Question: Up until now I have used 'prepareForSegue' method to notify a view controller he is about to review a segue from a different view controller, but if i'm the vc that sending the segue, will my prepareForSegue (in he same class of the segue sender) will check if there is a code to preform before he fires the segue?
I'm asking because I got a solution here to preform a simple segue just to go from stable view row which represent notes to the creation page of the note for editing...very simple, but from some reason it's not presenting my note in the creation page, only takes me to a new clean creation page..
So I though maybe it's because the prepareForSegue method..here you can see the question to give you more details <URL>
Would really appreciate to get your help on this.
This are the 2 methods I added to my NotesList table view controller:
'''
#pragma mark - delegate
- (void) tableView:(UITableView *)tableView didDeselectRowAtIndexPath:(NSIndexPath *)indexPath
{
[self performSegueWithIdentifier:@"noteSegue" sender:nil];
}
- (void) prepareForSegue:(UIStoryboardSegue *)segue sender:(id)sender
{
if ([[segue identifier] isEqualToString:@"noteSegue"]) {
NSIndexPath *indexPath = [self.tableView indexPathForSelectedRow];
NMNote *note = [self.notes objectAtIndex:indexPath.row];
NMCreateNotesViewController *destination = [segue destinationViewController];
destination.textField.text = note.content;
}
}
'''
And I made sure the segue identifier in the storyboard is named noteSegue. So why its note working...Im getting a new TextView instead of populating it with the note content :/
This is the error i'm getting:

Thanks!
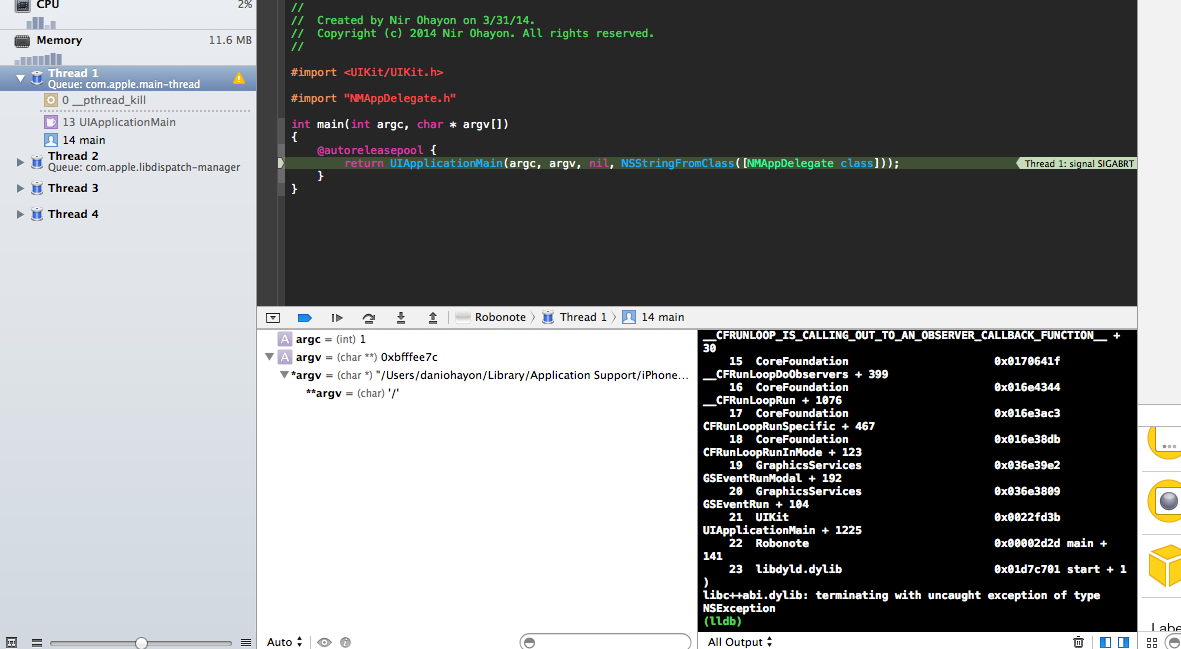
Answer: The 'prepareForSegue:' method is called on the VC not the destination. <URL>. You can use the method to obtain a reference to the destination VC and set variables/call methods on it before the segue is performed.
Calling the segue like this:
'''
[self performSegueWithIdentifier:@"NAMEOFSEGUE" sender:nil];
'''
You can then prepare the destination VC like this:
'''
#import "NMCreateNotesViewController.h"
- (void)prepareForSegue:(UIStoryboardSegue *)segue sender:(id)sender
{
if ([[segue identifier] isEqualToString:@"NAMEOFSEGUE"]) {
NMCreateNotesViewController *destination = [segue destinationViewController];
[destination createNote]; /* or something similar */
}
}
'''
EDIT:
'''
- (void) tableView:(UITableView *)tableView didSelectRowAtIndexPath:(NSIndexPath *)indexPath
{
NMNote *note = [self.notes objectAtIndex:indexPath.row];
[self performSegueWithIdentifier:@"noteSegue" sender:note];
}
- (void)prepareForSegue:(UIStoryboardSegue *)segue sender:(id)sender
{
if ([[segue identifier] isEqualToString:@"NAMEOFSEGUE"]) {
NMCreateNotesViewController *destination = [segue destinationViewController];
NMnote *note = (NMNote*) sender;
destination.textField.text = note.content;
}
}
'''